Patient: sex F, age 58
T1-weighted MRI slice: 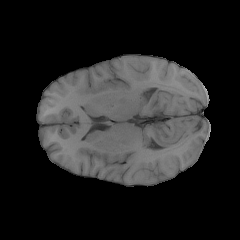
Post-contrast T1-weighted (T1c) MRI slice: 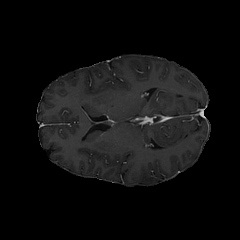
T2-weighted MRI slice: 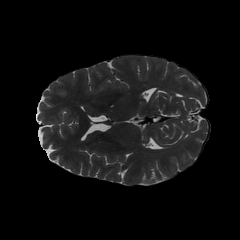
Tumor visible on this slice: no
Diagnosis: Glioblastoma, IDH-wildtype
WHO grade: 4